Question: I have just pivoted a dataframe to create the dataframe below:
'''
date 2012-10-31 2012-11-30
term
red -4.043862 -0.709225
blue -18.046630 -8.137812
green -8.339924 -6.358016
'''
The columns are supposed to be dates, the left most column in supposed to have strings in it.
I want to be able to run through the rows (using the .apply()) and compare the values under each date column. The problem I am having is that I think the df has a hierarchical index.
Is there a way to give the whole df a new index (e.g. 1, 2, 3 etc.) and then have a flat index (but not get rid of the terms in the first column)?
EDIT: When I try to use .reset_index() I get the error ending with 'AttributeError: 'str' object has no attribute 'view''.
EDIT 2: this is what the df looks like:

EDIT 3: here is the description of the df:
'''
<class 'pandas.core.frame.DataFrame'>
Index: 14597 entries, 101016j to zymogens
Data columns (total 6 columns):
2012-10-31 00:00:00 14597 non-null values
2012-11-30 00:00:00 14597 non-null values
2012-12-31 00:00:00 14597 non-null values
2013-01-31 00:00:00 14597 non-null values
2013-02-28 00:00:00 14597 non-null values
2013-03-31 00:00:00 14597 non-null values
dtypes: float64(6)
'''
Thanks in advance.
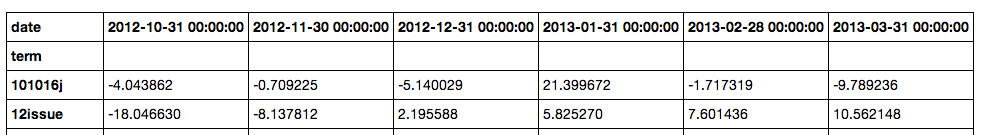
Answer: '''
df= df.reset_index()
'''
this will take the current index and make it a column then give you a fresh index from 0
Adding example:
'''
import pandas as pd
import numpy as np
df = pd.DataFrame({'2012-10-31': [-4, -18, -18], '2012-11-30': [-0.7, -8, -6]}, index = ['red', 'blue','green'])
df
2012-10-31 2012-11-30
red -4 -0.7
blue -18 -8.0
green -18 -6.0
df.reset_index()
term 2012-10-31 2012-11-30
0 red -4 -0.7
1 blue -18 -8.0
2 green -18 -6.0
'''